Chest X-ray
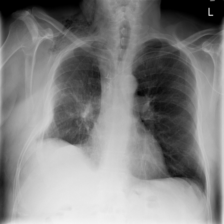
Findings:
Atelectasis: negative
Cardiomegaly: negative
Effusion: negative
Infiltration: negative
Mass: negative
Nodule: negative
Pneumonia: negative
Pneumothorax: negative
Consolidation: positive
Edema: negative
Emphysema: negative
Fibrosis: negative
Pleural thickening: positive
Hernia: negative